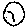
Label: moon